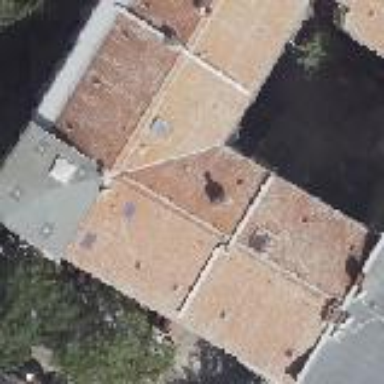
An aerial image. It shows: Residential building.